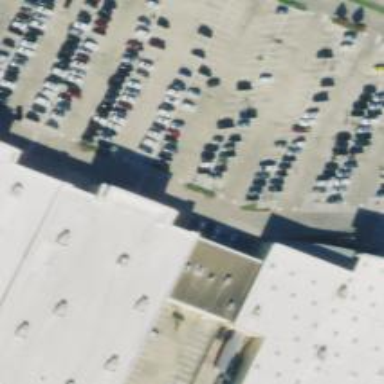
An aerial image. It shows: Parking space is available.